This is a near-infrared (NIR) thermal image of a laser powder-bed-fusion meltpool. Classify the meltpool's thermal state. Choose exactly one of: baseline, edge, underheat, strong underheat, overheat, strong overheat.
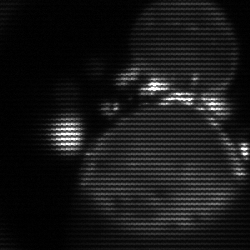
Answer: edge